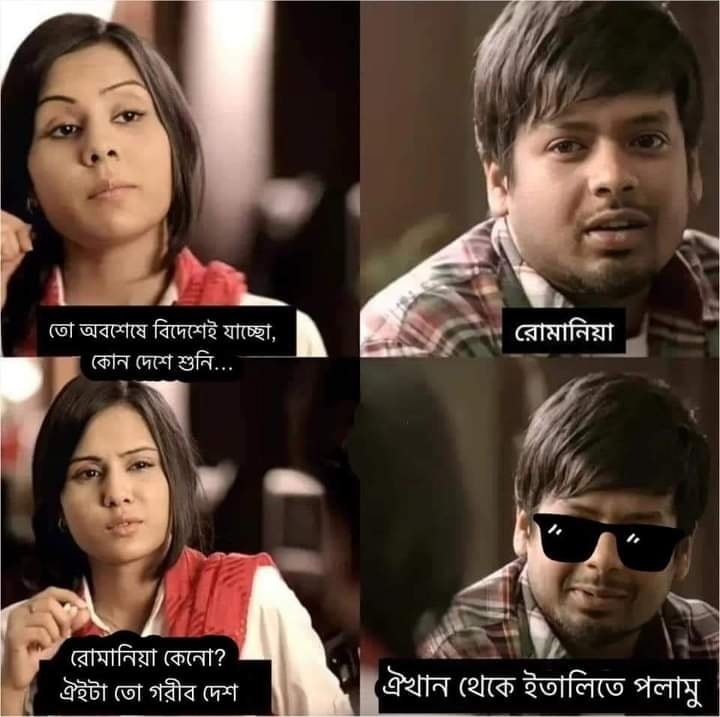
Text: তো অবশেষে বিদেশেই যাচ্ছো, কোন দেশে শুনি রোমানিয়া রোমানিয়া কেনো? ঐইটা তো গরীব দেশ ঐখান থেকে ইতালিতে পলামু
Label: Non Hate